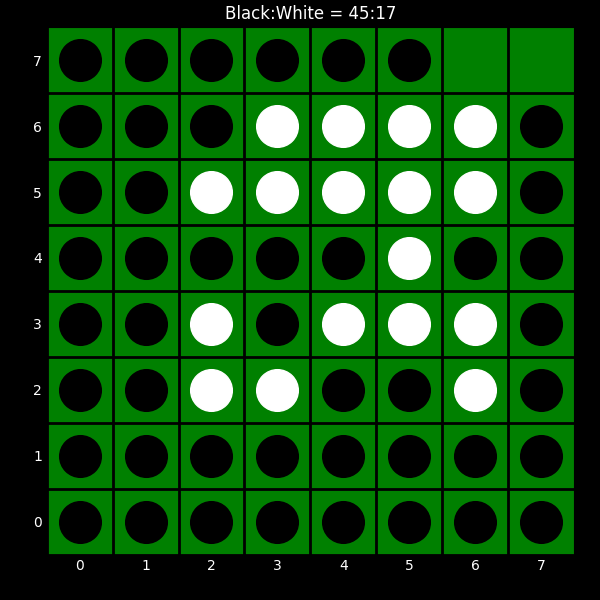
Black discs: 45
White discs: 17